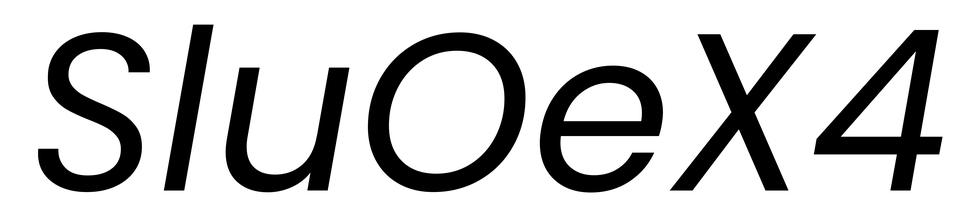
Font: Poppins-Italic